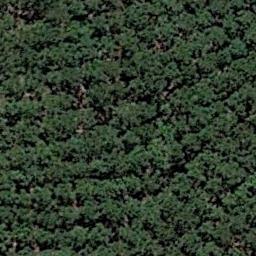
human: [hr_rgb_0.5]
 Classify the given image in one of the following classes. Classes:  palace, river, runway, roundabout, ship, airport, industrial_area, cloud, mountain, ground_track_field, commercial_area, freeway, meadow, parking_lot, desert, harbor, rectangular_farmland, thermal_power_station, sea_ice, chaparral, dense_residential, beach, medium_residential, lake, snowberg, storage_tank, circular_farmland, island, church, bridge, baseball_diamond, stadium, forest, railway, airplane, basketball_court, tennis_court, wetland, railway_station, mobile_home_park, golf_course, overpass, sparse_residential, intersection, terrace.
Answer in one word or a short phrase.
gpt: forest